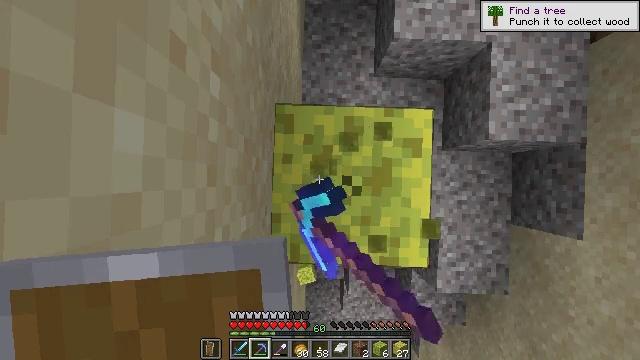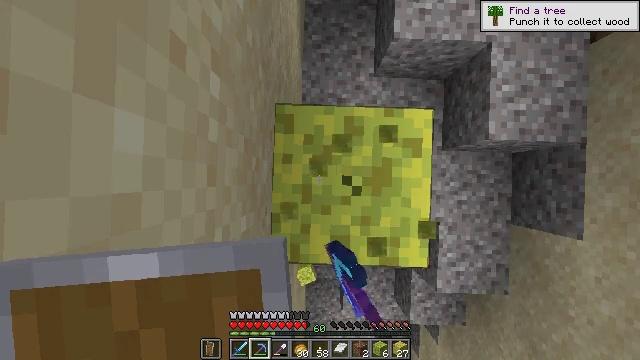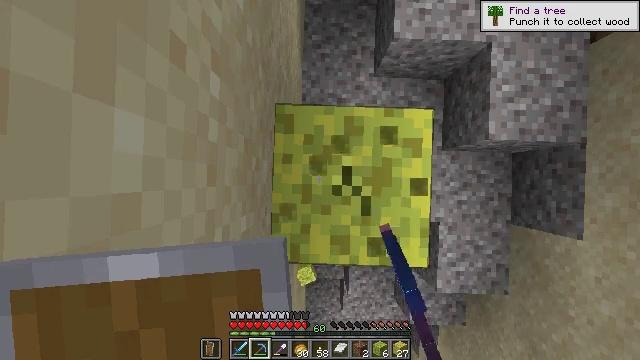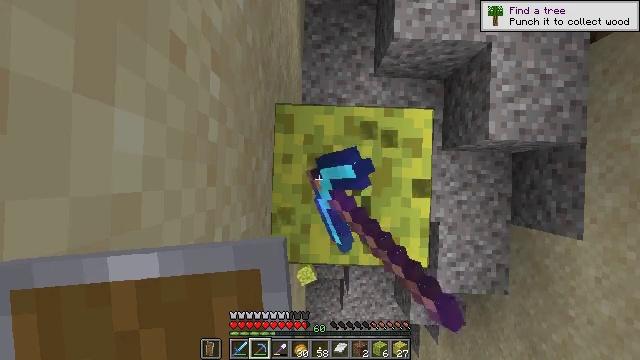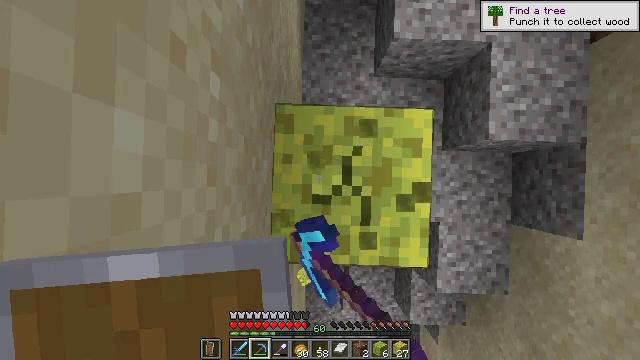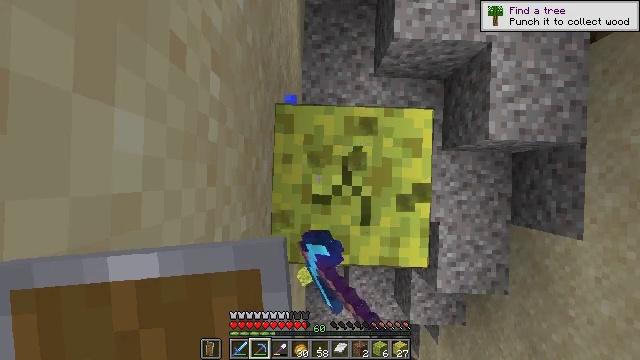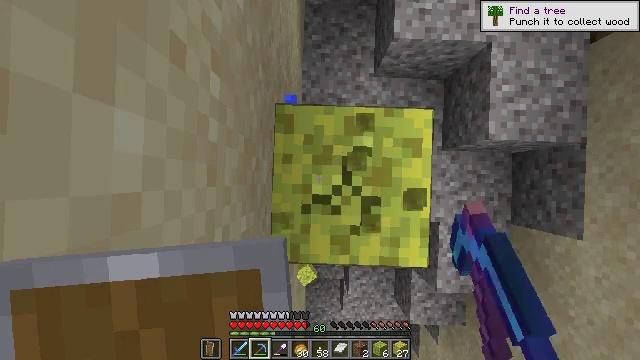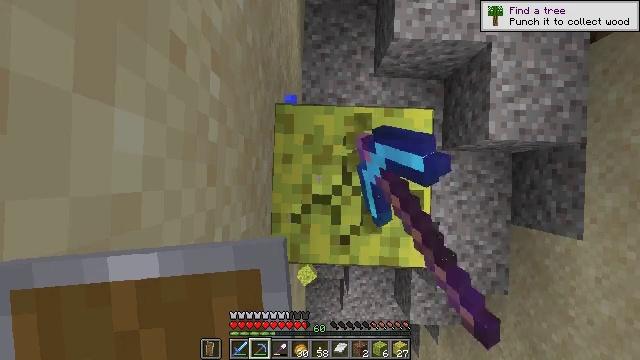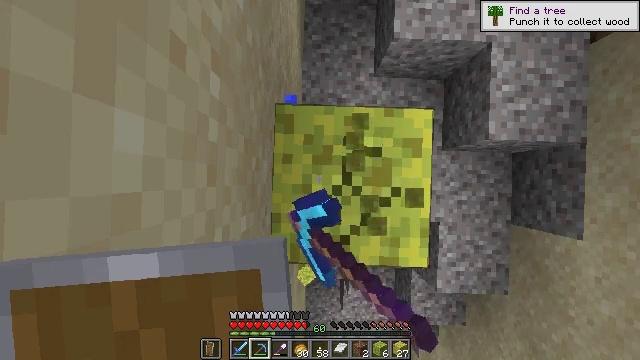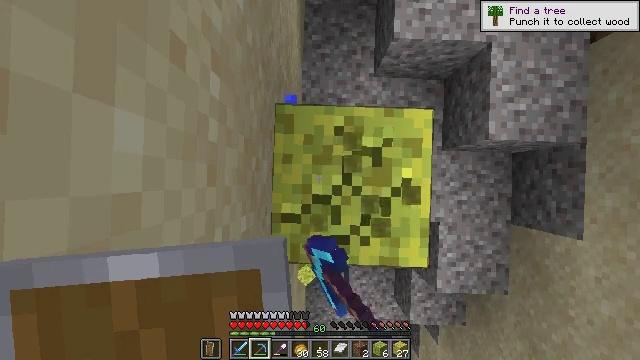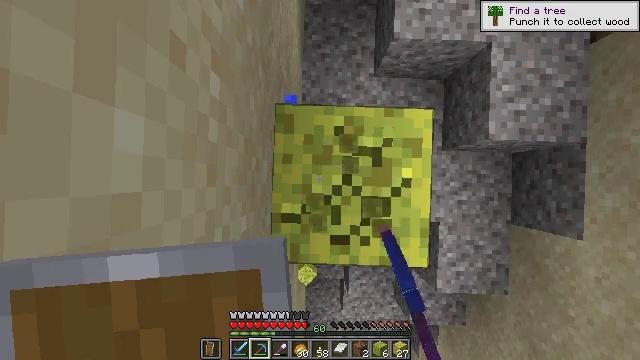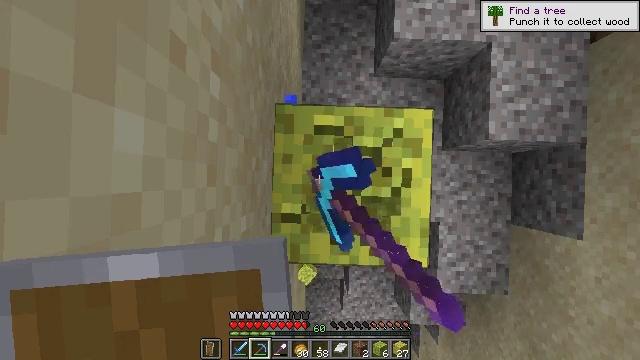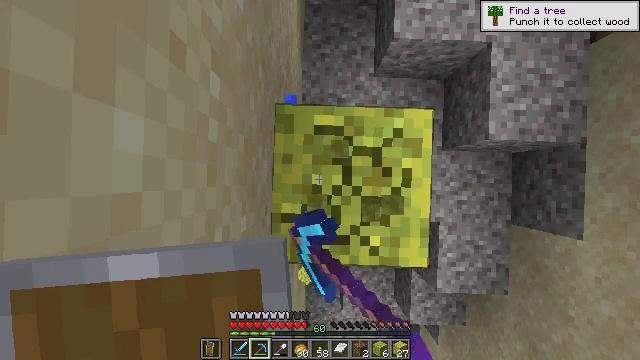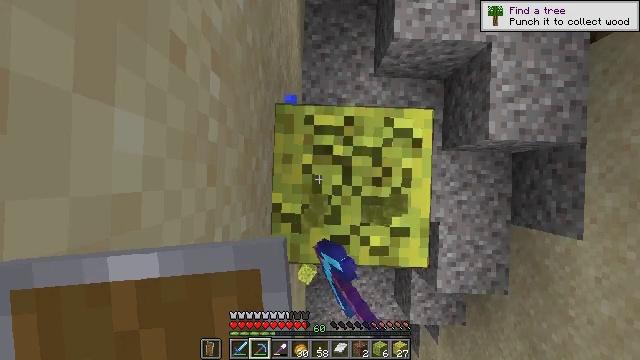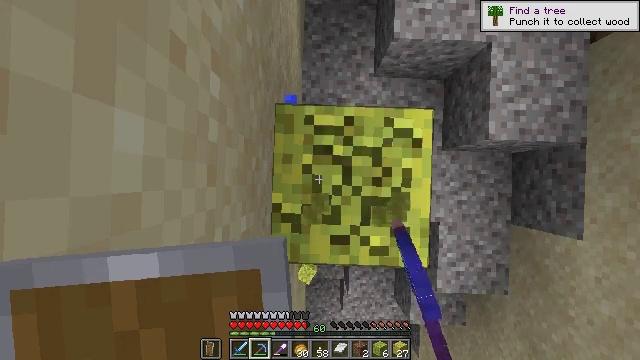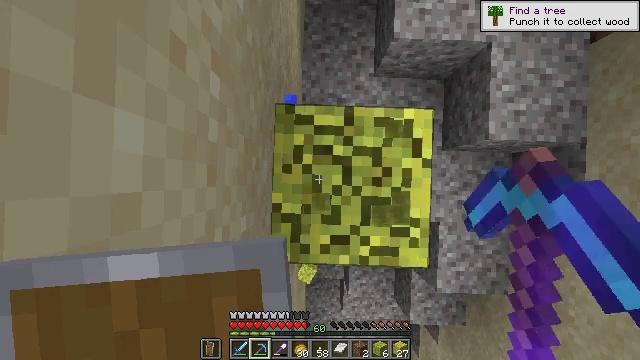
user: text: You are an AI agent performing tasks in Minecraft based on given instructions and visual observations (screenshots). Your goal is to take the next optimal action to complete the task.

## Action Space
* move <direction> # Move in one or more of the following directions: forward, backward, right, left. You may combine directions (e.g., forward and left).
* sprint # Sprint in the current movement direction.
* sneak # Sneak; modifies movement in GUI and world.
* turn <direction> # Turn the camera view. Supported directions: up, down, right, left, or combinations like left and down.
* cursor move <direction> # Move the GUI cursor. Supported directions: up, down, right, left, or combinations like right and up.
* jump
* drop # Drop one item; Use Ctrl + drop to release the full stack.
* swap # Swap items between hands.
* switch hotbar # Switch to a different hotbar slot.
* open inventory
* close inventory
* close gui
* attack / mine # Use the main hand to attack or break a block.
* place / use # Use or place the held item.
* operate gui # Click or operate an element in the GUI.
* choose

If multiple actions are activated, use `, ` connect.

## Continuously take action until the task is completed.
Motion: motion action
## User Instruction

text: Acquire a wet sponge from an ocean monument.
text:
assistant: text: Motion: attack / mine
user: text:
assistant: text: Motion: attack / mine
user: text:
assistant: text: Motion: attack / mine
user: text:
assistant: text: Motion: attack / mine
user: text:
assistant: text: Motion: attack / mine
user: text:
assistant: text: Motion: attack / mine
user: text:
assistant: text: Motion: attack / mine
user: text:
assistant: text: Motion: attack / mine
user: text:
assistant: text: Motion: attack / mine
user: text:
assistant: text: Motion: attack / mine
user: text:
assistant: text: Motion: attack / mine
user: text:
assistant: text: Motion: attack / mine
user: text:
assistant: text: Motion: attack / mine
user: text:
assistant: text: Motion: attack / mine
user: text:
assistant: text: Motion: attack / mine
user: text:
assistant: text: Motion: attack / mine
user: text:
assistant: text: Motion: attack / mine
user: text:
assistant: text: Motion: attack / mine
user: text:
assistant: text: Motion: attack / mine
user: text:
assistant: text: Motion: attack / mine
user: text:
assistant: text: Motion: attack / mine
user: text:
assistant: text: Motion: attack / mine
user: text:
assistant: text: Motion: no_op
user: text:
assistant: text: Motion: no_op
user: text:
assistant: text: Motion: no_op
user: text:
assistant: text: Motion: no_op
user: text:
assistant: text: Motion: no_op
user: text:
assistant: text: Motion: no_op
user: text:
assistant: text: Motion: no_op
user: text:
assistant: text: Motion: turn left